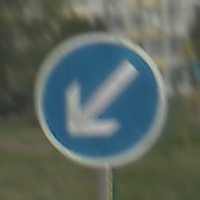
Verkehrszeichen: VorgeschriebeneVorbeifahrtLinks
Umgebung: Outdoor, Suburban
Tageszeit: MorningAfternoon
Wetter: PartlyCloudy
Licht: Natural
Jahreszeit: NotSpecified
Kontrast: LowContrast